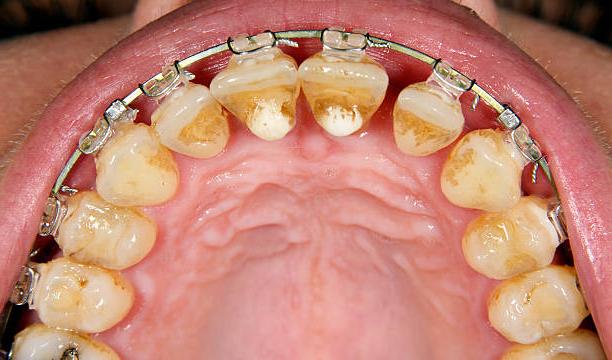
Condition: Calculus